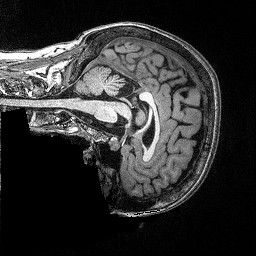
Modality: T1w
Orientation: sagittal
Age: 46
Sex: female
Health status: ill
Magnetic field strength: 3 T
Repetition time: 2.53 s
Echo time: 0.00331 s